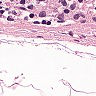
Metastatic tissue present: no